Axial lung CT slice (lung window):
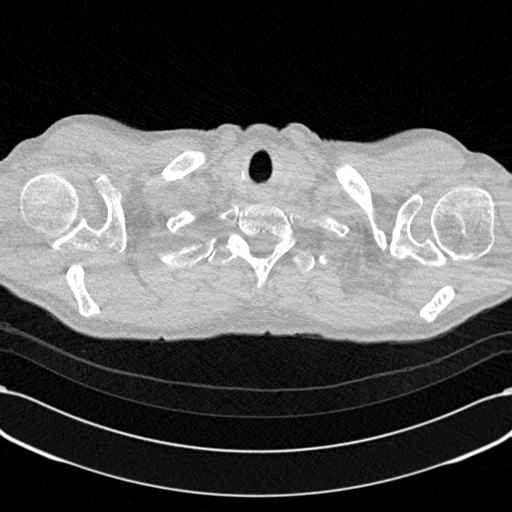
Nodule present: no